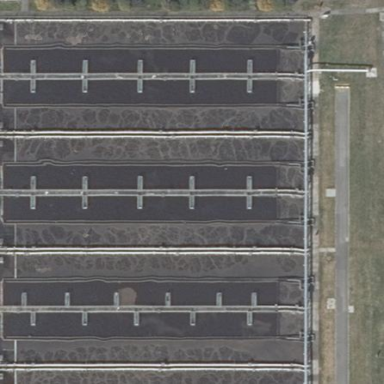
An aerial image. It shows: Body of wastewater.